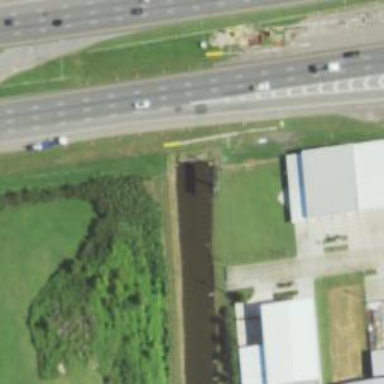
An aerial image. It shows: Canal.